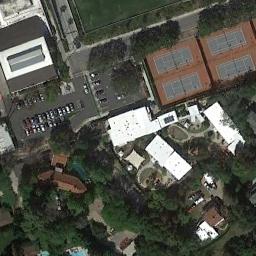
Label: tennis_court